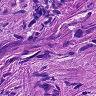
Metastatic tissue present: yes